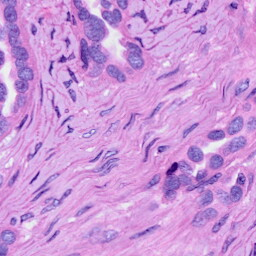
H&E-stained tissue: Ovarian